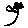
Label: flower